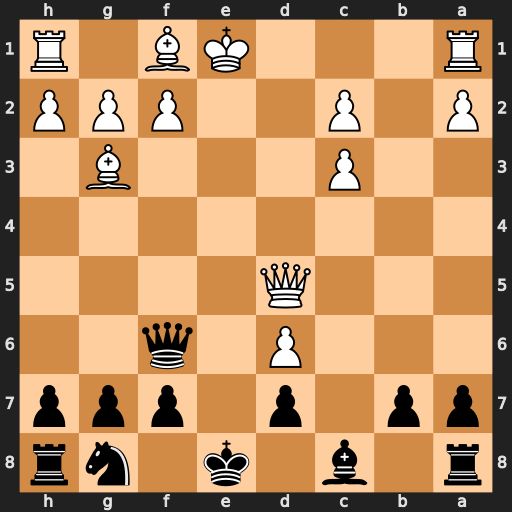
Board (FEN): r1b1k1nr/pp1p1ppp/3P1q2/3Q4/8/2P3B1/P1P2PPP/R3KB1R
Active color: b
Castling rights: KQkq
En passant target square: -
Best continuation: Qxc3+ Ke2 Qxa1 Qe4+ Kf8